Question: I try to read the .xls flie using c#.
This is my code
'''
OleDbCommand command = new OleDbCommand("Select [Id], [Name], [Email] from [sheet$]", connection);
OleDbDataAdapter objAdapter = new OleDbDataAdapter();
objAdapter .SelectCommand = command;
DataSet objDataset = new DataSet();
objAdapter .Fill(objDataset1);
DataView dv = objDataset .Tables[0].DefaultView;
for (int i = 0; i < dv.Count; i++)
{
if (dv[i][0] != DBNull.Value )
{
}
}
'''
but in the excel sheet cell has a green color mark it does not read.

It say it is null.
So how can i read Like this cells?
thank you.
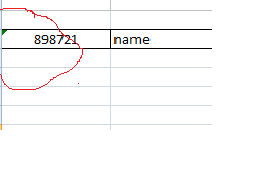
Answer: Based on my past experience, Excel is probably making a best guess about each column's data type, and sometimes is gets it wrong. Anything that doesn't match the presumed data type is returned as null. Look at the below, particularly with regards to the IMEX setting.
<URL>